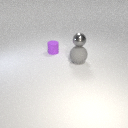
small purple rubber cylinder to the left of large gray rubber sphere